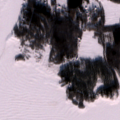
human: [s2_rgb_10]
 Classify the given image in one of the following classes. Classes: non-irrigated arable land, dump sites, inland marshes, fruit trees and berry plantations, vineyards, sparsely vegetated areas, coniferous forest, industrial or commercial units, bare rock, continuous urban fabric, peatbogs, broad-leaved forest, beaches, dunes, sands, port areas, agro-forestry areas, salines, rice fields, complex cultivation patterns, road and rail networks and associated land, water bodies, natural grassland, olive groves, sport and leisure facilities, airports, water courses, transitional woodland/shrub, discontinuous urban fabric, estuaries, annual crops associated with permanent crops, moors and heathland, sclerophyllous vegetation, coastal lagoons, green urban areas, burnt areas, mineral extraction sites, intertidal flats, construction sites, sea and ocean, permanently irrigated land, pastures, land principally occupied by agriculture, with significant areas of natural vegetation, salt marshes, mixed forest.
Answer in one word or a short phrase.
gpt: land principally occupied by agriculture, with significant areas of natural vegetation, mixed forest, water courses, sea and ocean